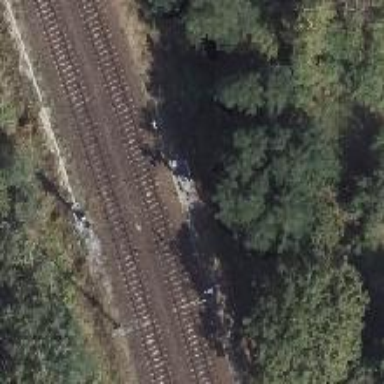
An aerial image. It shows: Railway signal.